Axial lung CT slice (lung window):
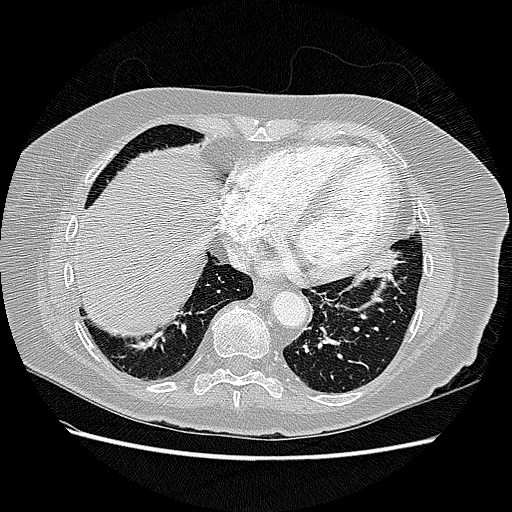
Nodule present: no